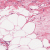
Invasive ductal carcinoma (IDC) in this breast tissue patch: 0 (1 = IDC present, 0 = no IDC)